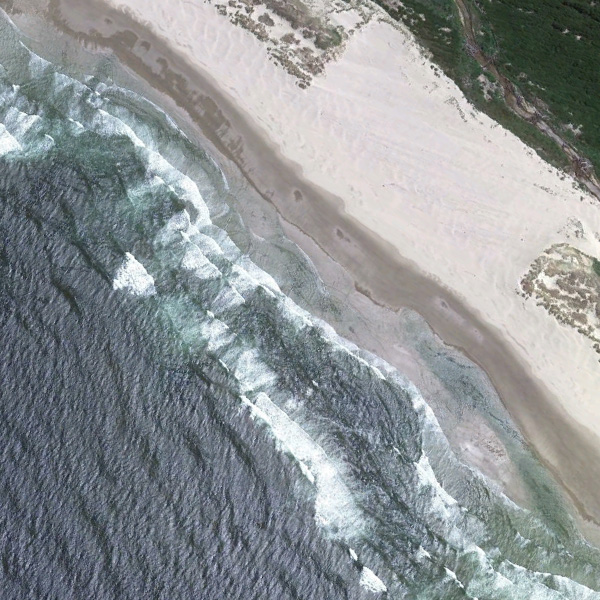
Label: Beach